Question: I am currently taking my first steps in Ionic, and trying to create an app.
In this <URL>:

I would like
Why is only radio button 4 checked?
What am I missing?
Code below.
From the model HTML:
'''
<ion-view view-title="Radio button demo">
<ion-header-bar align-title="left" class="bar-positive">
<h1 class="title">Chosen option: {{item}}, {{item2}}</h1>
</ion-header-bar>
<ion-content>
<ion-list>
<ion-radio ng-repeat="i in items" ng-value="i.Id" ng-model="item.itemval" >{{i.Name}}</ion-radio>
</ion-list>
<ion-list>
<ion-radio ng-repeat="i in items2" ng-value="i.Id" ng-model="item2.itemval" >{{i.Name}}</ion-radio>
</ion-list>
</ion-content>
</ion-view>
'''
From the controller javascript file:
'''
.controller("MainCtrl", function($scope) {
$scope.items = [
{ Id: 1, Name: "Test 1", value: "t1" },
{ Id: 2, Name: "Test 2", value: "t2" },
{ Id: 3, Name: "Test 3", value: "t3" }
];
$scope.items2 = [
{ Id: 4, Name: "Test 4", value: "t4" },
{ Id: 5, Name: "Test 5", value: "t5" },
{ Id: 6, Name: "Test 6", value: "t6" }
];
$scope.item = { itemval: "2" };
$scope.item2 = { itemval: "4" };
});
'''
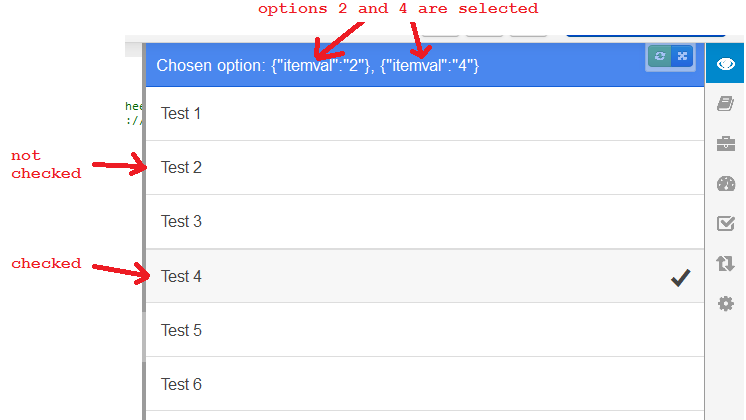
Answer: You need to set the 'name' property on the 'ion-radio' to denote that they belong to different group.
Make these changes in 'app.html' to make it work:
'''
<ion-view view-title="Radio button demo">
<ion-header-bar align-title="left" class="bar-positive">
<h1 class="title">Chosen option: {{item}}, {{item2}}</h1>
</ion-header-bar>
<ion-content>
<ion-list>
<ion-radio ng-repeat="i in items" ng-value="i.Id" ng-model="item.itemval" name="group1">{{i.Name}}</ion-radio>
</ion-list>
<ion-list>
<ion-radio ng-repeat="i in items2" ng-value="i.Id" ng-model="item2.itemval" name="group2">{{i.Name}}</ion-radio>
</ion-list>
</ion-content>
</ion-view>
'''
Edited plunker here: <URL>